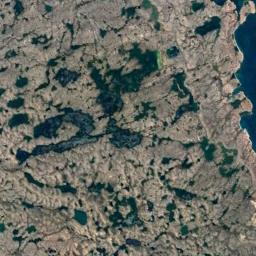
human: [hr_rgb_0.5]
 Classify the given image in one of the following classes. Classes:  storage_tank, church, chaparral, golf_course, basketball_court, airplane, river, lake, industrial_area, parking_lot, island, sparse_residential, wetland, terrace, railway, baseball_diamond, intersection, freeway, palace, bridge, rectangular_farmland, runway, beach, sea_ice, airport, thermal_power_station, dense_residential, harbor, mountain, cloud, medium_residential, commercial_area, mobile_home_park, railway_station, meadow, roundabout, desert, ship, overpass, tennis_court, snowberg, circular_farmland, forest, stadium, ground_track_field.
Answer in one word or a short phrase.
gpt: wetland